【题型】解答题　【知识点】平面几何　【难度】medium
% 取消段落首行缩进
如图，在矩形 \(ABCD\) 中，\(AB=2\)，\(BC=4\)，对角线 \(AC\)，\(BD\) 相交于点 \(O\)，点 \(E\) 在边 \(AD\) 上，且 \(\angle AEO = \angle AOE\).\\[4pt]

\noindent
(1) 求 \(AE\) 的长；\\[4pt]
\noindent
(2) 求 \(\tan \angle AEO\) 的值.
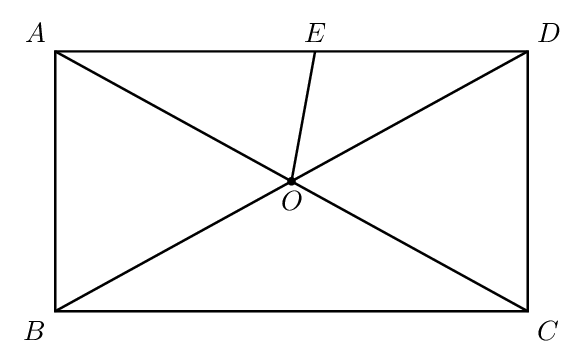
【解答】
\noindent【答案】(1)$\sqrt{5}$ \\
(2)$\sqrt{5}+2$

\vspace{6pt}
\noindent【分析】(1) 根据矩形的性质得$\angle ABC=90^\circ$，$OA=OC=\dfrac{1}{2}AC$，利用勾股定理求得$AC$，即可得$AO$，结合等腰三角形的性质得$AE=AO$即可；\\
(2) 过点$O$作$OH \perp AD$垂足为$H$，根据矩形的性质得$\angle BAD=90^\circ$和$OD=OB=\dfrac{1}{2}BD$，则$OH \parallel AB$，即$\dfrac{OH}{AB}=\dfrac{DO}{BD}$，求得$OH$，利用勾股定理求得$AH$，即可求得$HE$，再次利用解直角三角形即可求得$\tan \angle AEO$。

\vspace{6pt}
\noindent【详解】(1) 解：$\because$ 在矩形$ABCD$中，\\
$\therefore \angle ABC=90^\circ$，$OA=OC=\dfrac{1}{2}AC$，\\
在$\text{Rt}\triangle ABC$中，$AB=2$，$BC=4$，\\
$\therefore AC=2\sqrt{5}$，\\
$\therefore AO=\sqrt{5}$，\\
$\because \angle AEO = \angle AOE$，\\
$\therefore AE=AO=\sqrt{5}$；\\

\vspace{6pt}
\noindent(2) 解：过点$O$作$OH \perp AD$垂足为$H$，如图，\\

$\because$ 在矩形$ABCD$中，\\
$\therefore \angle BAD=90^\circ$，$OD=OB=\dfrac{1}{2}BD$，\\
$\therefore BA \perp AD$，

\noindent$\therefore OH \parallel AB$,\\
$\therefore \triangle DHO \backsim \triangle DAB$,\\
$\therefore \dfrac{OH}{AB} = \dfrac{DO}{BD}$,\\
$\because AB = 2$,\\
$\therefore OH = 1$,\\

\vspace{6pt}
\noindent 在$\text{Rt}\triangle AHO$中，$AO = \sqrt{5}$，$OH = 1$，\\
$\therefore AH = 2$,\\
$\because AE = AO = \sqrt{5}$,\\
$\therefore HE = \sqrt{5} - 2$,\\

\vspace{6pt}
\noindent 在$\text{Rt}\triangle EHO$中，$HO = 1$，$EH = \sqrt{5} - 2$，\\
$\therefore \tan \angle AEO = \dfrac{OH}{EH} = \dfrac{1}{\sqrt{5} - 2} = \sqrt{5} + 2$.\\

\vspace{6pt}
\noindent【点睛】本题主要考查矩形的性质、勾股定理、等腰三角形的性质、平行线的性质和解直角三角形，解题的关键是熟悉矩形的性质和解直角三角形。

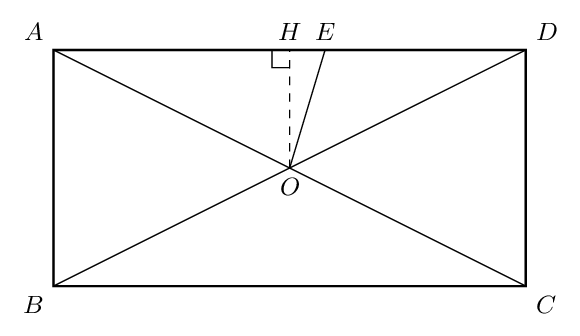